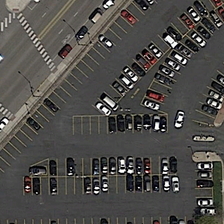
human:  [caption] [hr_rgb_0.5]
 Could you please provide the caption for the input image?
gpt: many cars are parked in a parking lot near a road .

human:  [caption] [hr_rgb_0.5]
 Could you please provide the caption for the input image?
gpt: many cars are parked in a parking lot near a road .

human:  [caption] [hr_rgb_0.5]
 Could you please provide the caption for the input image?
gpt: there are many different cars in the parking .

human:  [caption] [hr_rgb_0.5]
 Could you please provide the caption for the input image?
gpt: there are many different cars in the parking .

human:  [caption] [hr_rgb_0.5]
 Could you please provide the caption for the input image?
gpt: many cars are parked in a parking lot near a road .